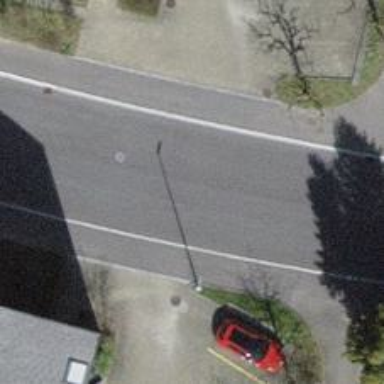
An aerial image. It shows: Service road with surface made of paving stones.